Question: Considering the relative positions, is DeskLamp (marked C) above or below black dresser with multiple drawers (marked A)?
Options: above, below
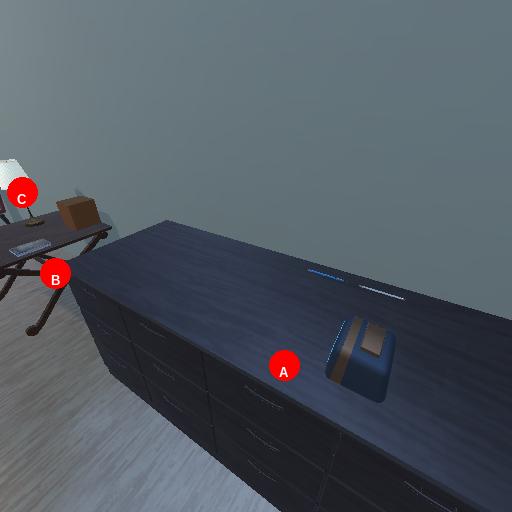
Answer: above